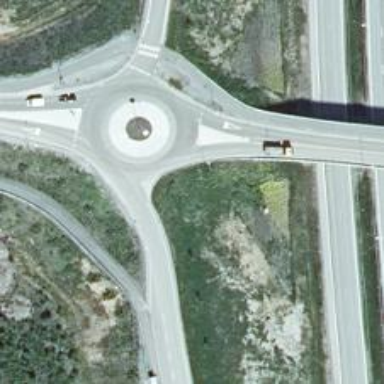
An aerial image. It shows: Tertiary road with asphalt surface leading to roundabout.